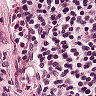
Metastatic tissue present: no